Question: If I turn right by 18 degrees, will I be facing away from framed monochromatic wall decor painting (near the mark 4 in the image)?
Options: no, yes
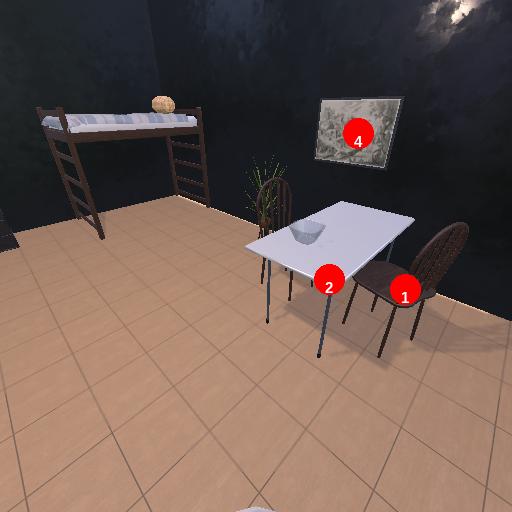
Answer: no